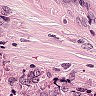
Metastatic tissue present: yes